Question: I understand the basics of class hierarchies and inheritance. So, I don't understand the class hierarchy that the Watch window shows for a ContentItem object.

It appears to say that ContentItem inherits ContentItem inherits ContentItem... all the way down to infinity. What does this mean?
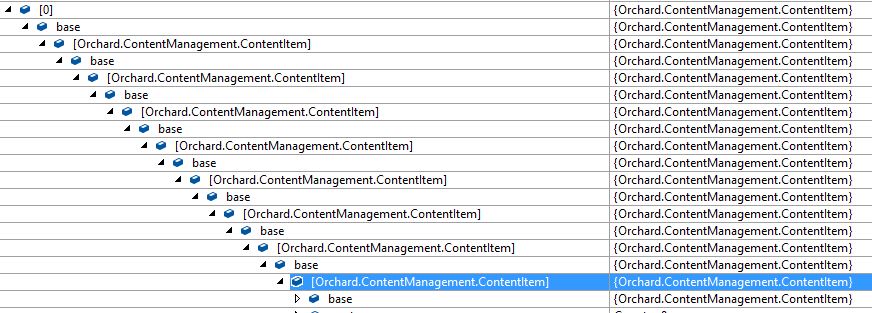
Answer: @insta got it almost right. ContentItem derives from DynamicObject, which derives from nothing (it only implements an interface). Under any object that is of a different concrete type than that of the property under which it is, the debugger shows first the same object as its most concrete representation. For example, if you look at the record property of a content item, you'll see that it is of type ContentItemRecord, but if you deploy it, you'll see under it something labeled [ContentItemRecordProxy]. VS seems to be doing something special about dynamic types however, where it seems to get confused about what the type of base should be, so it shows you the actual object under [Orchard.ContentManagement.ContentItem], which itself has a base class, and so on to infinity and beyond. You can safely ignore this weird behavior.